Question: Thank for your help.
I have a GridView.
Each item of the GridView consists in this layout:
'''
<?xml version="1.0" encoding="utf-8"?>
<RelativeLayout xmlns:android="http://schemas.android.com/apk/res/android"
android:layout_width="fill_parent"
android:layout_height="wrap_content"
android:background="@android:color/black"
android:padding="2dip" >
<TextView
android:id="@+id/date"
android:layout_width="wrap_content"
android:layout_height="wrap_content"
android:layout_alignParentRight="true"
android:layout_alignParentTop="true"
android:text="29"
android:textColor="@android:color/white"
android:textSize="14dip"
android:textStyle="bold" />
<ScrollView
android:layout_width="fill_parent"
android:layout_height="fill_parent"
android:layout_alignParentBottom="true"
android:layout_alignParentLeft="true"
android:layout_below="@+id/date" >
<LinearLayout
android:id="@+id/layout"
android:layout_width="fill_parent"
android:layout_height="wrap_content"
android:orientation="vertical" >
</LinearLayout>
</ScrollView>
'''
At runtime I add programmatically TextViews as children on the LinearLayout
'''
ll = (LinearLayout) v.findViewById(R.id.layout);
for (int j = 0; j < eventi.size(); j++) {
if (eventi.get(j).day.equalsIgnoreCase(date)) {
TextView tv = new TextView(mContext);
tv.setText("# "+eventi.get(j).title);
tv.setTextSize((parent.getHeight() / (getCount() / 7)/15));
tv.setTextColor(mContext.getResources().getColor(R.color.darkbluetheme));
ll.addView(tv);
}
}
'''
But inside the cell no scrolling happens.

Thank you very much for your help!!!
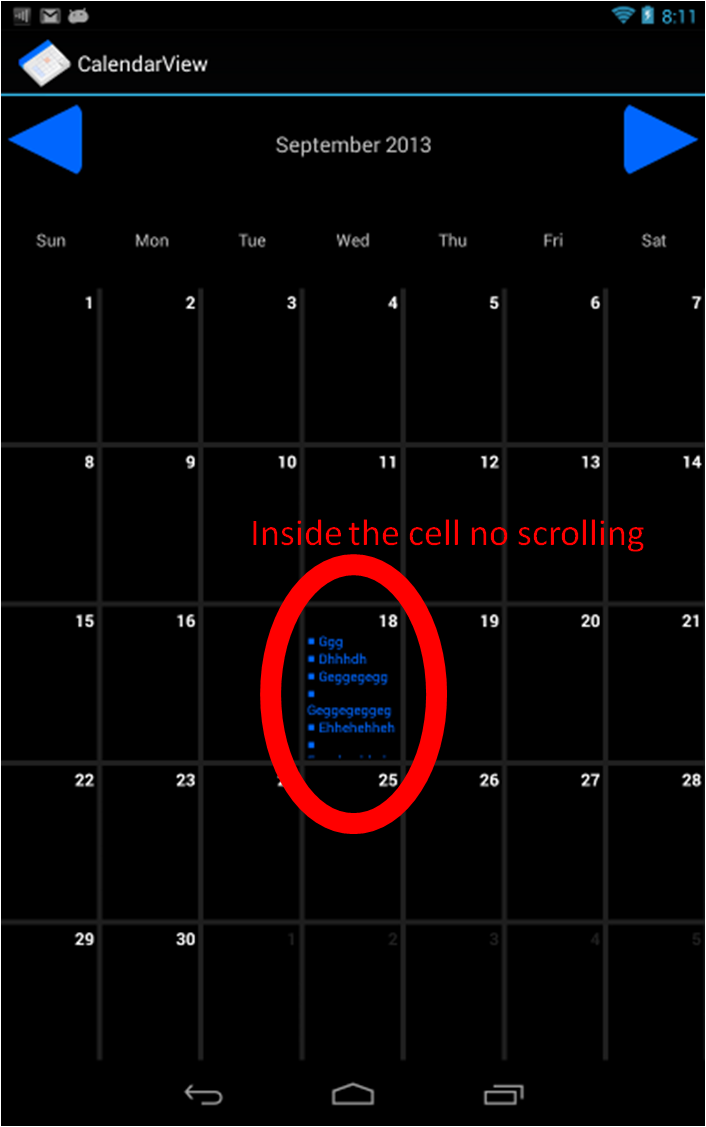
Answer: Set your 'ScrollView' height to 'wrap_content'. The 'ScrollView' needs to be able to be bigger than it's parent for it to scroll.